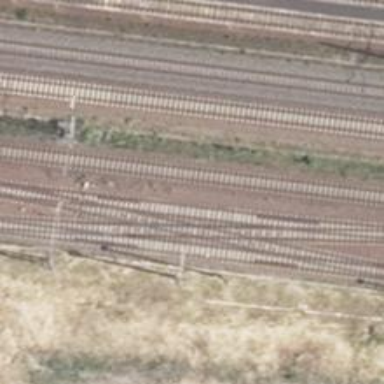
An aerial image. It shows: Railway milestone.